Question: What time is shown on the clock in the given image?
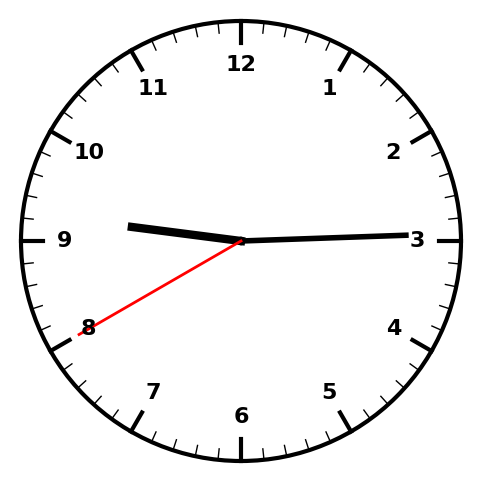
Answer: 09:14:40